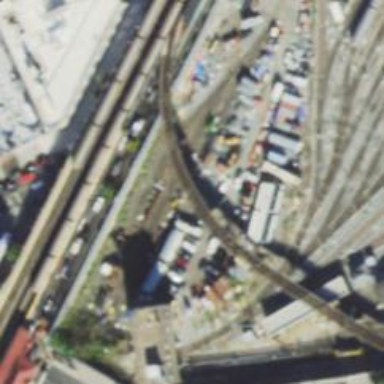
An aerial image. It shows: Bridge over electrified rail yard.